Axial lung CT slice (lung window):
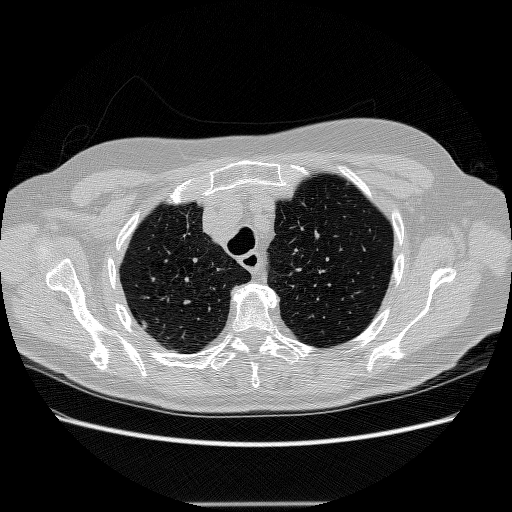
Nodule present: no